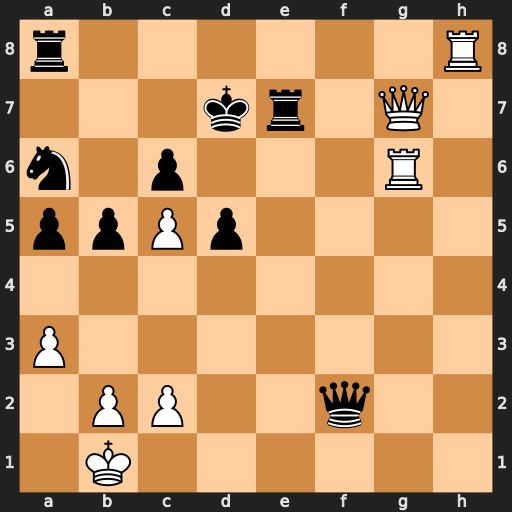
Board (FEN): r6R/3kr1Q1/n1p3R1/ppPp4/8/P7/1PP2q2/1K6
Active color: w
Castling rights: -
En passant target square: -
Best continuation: Rd6+ Kc7 Qxe7#